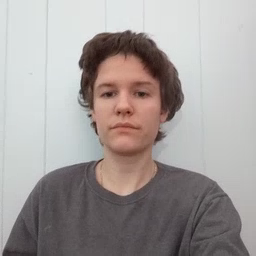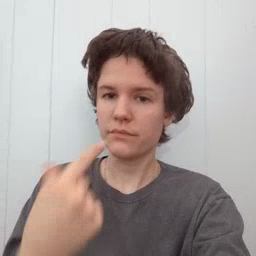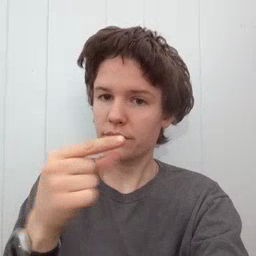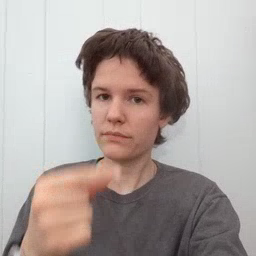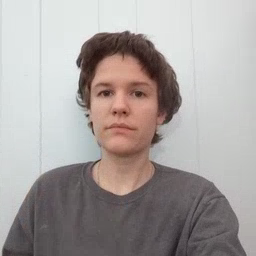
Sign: green